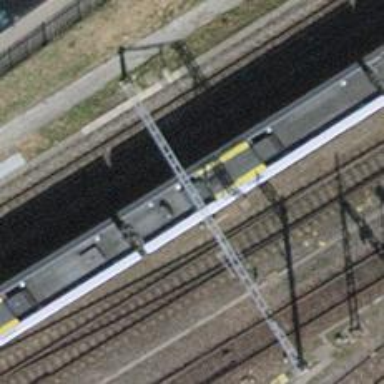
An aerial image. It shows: Railway milestone.